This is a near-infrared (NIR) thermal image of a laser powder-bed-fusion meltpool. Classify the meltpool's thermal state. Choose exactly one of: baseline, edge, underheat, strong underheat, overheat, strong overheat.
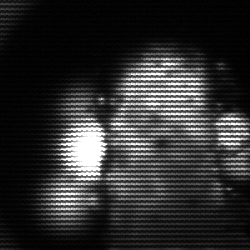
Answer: strong underheat